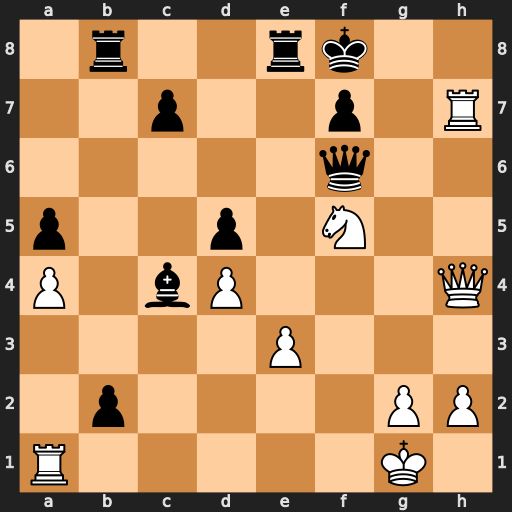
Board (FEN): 1r2rk2/2p2p1R/5q2/p2p1N2/P1bP3Q/4P3/1p4PP/R5K1
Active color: w
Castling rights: -
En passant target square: -
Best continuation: Rh8+ Qxh8 Qxh8#